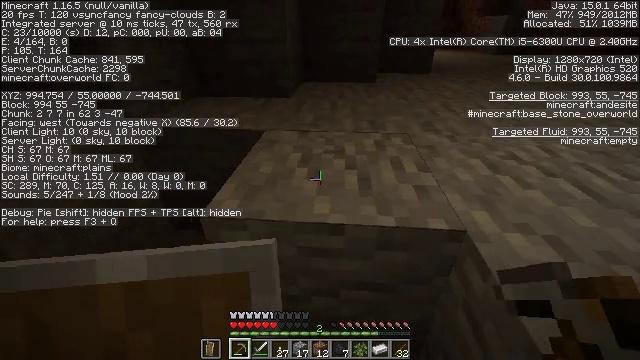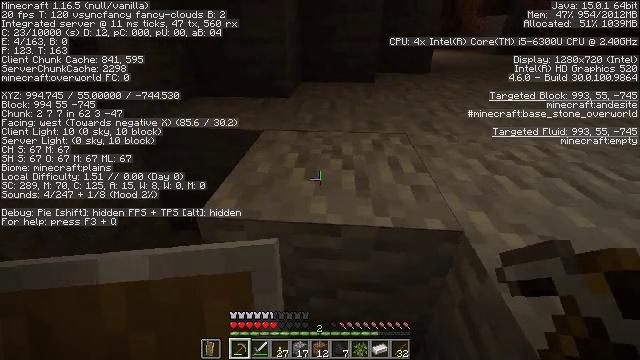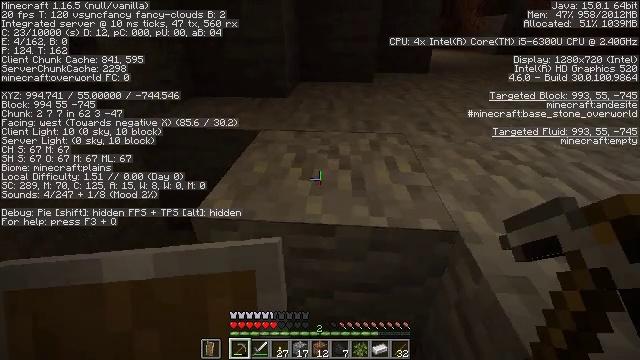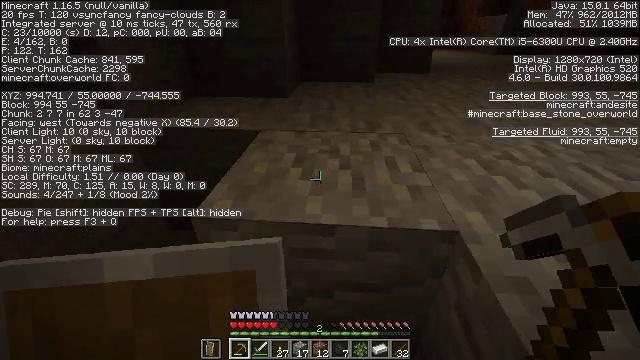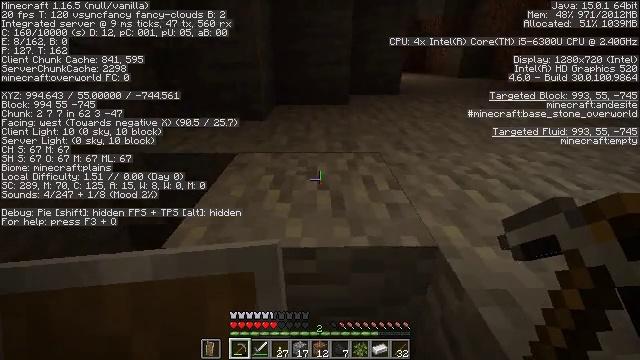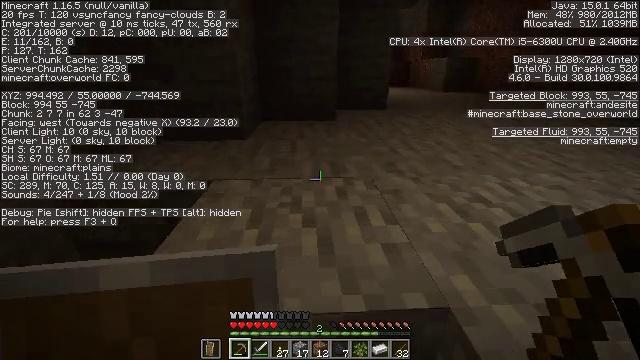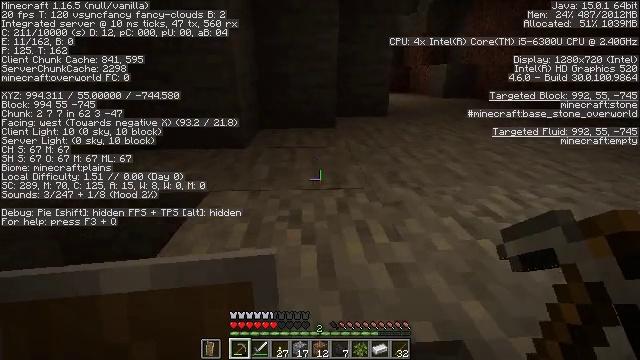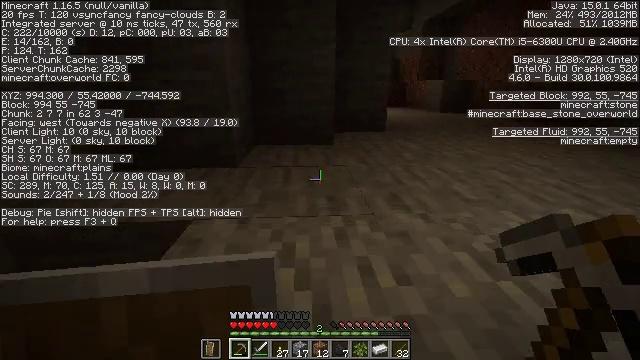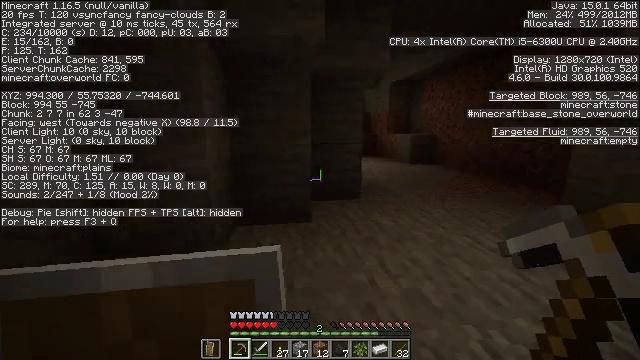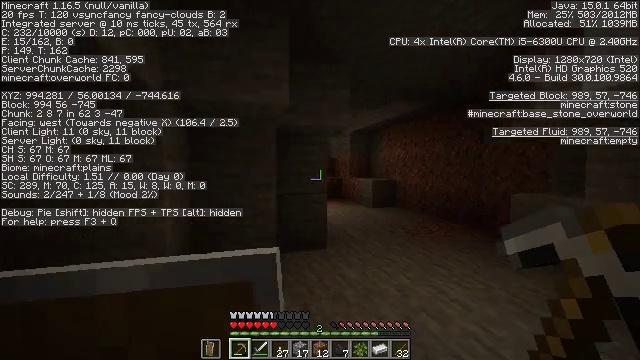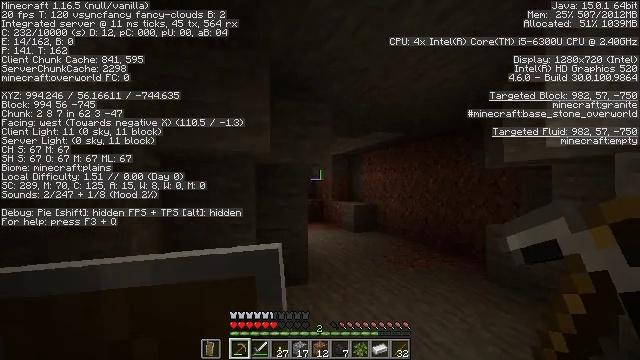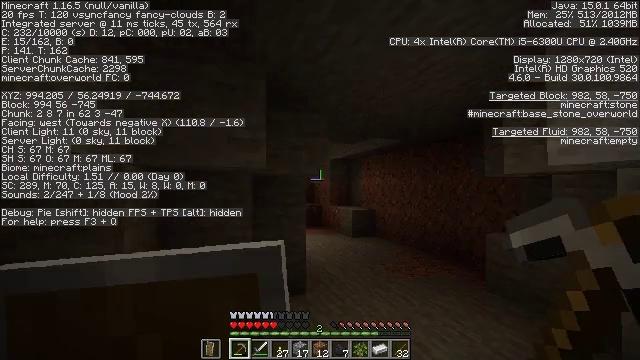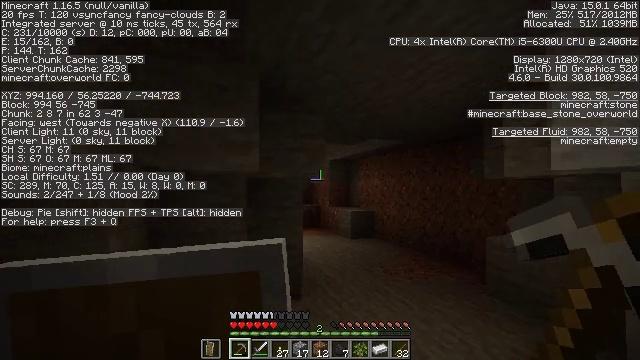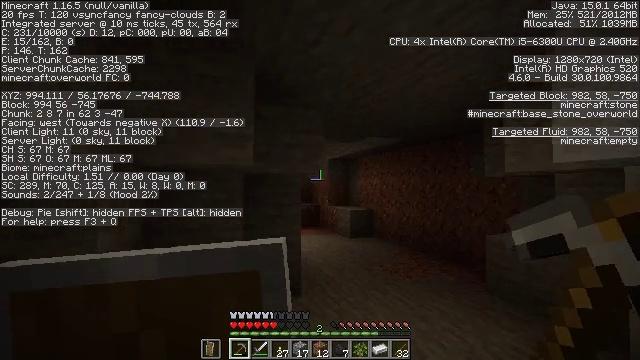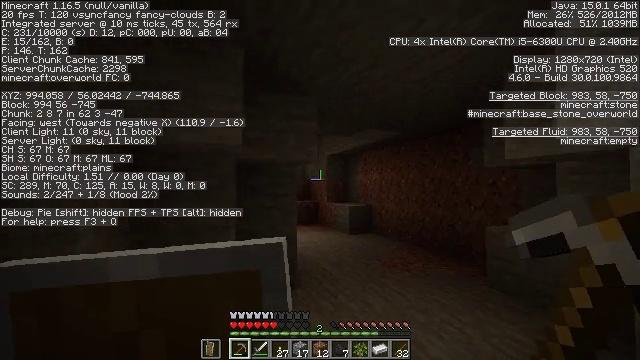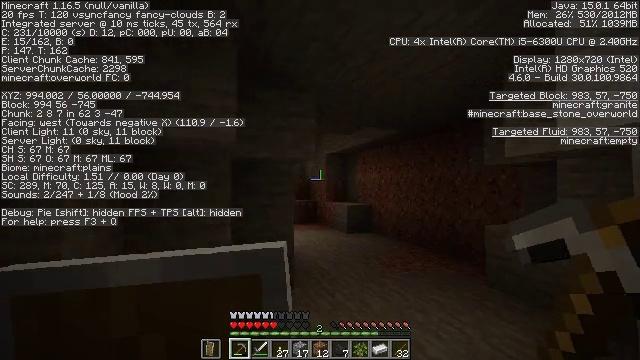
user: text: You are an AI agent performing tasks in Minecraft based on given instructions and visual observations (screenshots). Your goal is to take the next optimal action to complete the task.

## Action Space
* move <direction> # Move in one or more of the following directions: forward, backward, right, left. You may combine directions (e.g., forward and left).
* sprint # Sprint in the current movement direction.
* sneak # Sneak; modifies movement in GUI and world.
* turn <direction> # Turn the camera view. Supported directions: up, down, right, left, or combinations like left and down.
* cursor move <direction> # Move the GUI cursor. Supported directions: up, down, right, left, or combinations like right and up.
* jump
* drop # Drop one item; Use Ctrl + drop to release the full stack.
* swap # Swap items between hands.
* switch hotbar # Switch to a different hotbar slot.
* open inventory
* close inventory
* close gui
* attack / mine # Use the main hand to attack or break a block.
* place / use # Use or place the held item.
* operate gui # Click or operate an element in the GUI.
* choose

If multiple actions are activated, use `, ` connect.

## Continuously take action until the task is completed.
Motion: motion action
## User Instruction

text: Extract andesite from a cave or mountain.
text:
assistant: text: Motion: no_op
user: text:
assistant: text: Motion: no_op
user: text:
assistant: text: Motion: no_op
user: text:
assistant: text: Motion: move forward, turn right and up
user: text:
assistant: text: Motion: move forward, turn right and up
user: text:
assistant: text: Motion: move forward, turn up
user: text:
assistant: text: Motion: move forward, turn up, jump
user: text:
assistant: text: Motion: move forward, turn right and up, jump
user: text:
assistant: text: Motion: move forward, turn right and up, jump
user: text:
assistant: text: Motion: move forward, turn right and up, jump
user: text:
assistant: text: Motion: move forward and move right
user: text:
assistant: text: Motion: move forward and move right
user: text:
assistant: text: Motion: move forward and move right
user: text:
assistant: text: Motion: move forward and move right
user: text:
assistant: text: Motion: move forward and move right
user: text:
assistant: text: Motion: move forward and move right
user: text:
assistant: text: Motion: move forward and move right
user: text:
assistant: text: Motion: move forward
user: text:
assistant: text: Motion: move forward
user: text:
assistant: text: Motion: move forward
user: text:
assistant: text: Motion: move forward
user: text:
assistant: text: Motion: move forward
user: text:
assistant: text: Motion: move forward and move right
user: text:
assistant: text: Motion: move forward and move right, turn left and down
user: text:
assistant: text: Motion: move forward and move right, turn left and down
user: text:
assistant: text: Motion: move forward and move right, turn left and down
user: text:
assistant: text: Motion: move forward and move right, turn left
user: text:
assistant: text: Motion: move forward and move right, turn left
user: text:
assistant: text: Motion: move forward and move right, turn left and up
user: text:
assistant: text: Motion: move forward and move right, turn left and up